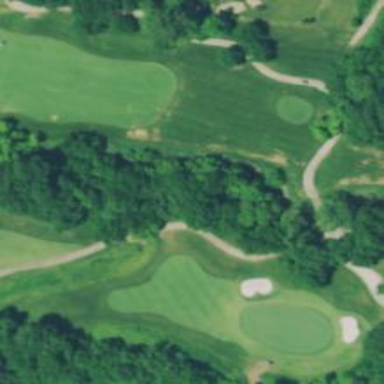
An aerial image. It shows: Path for both road and golf.